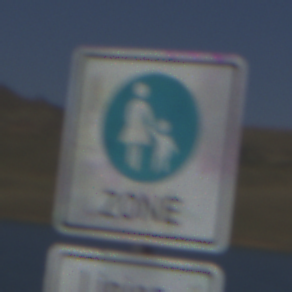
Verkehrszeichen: BeginnFussgaengerzone
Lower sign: BesondereFahrzeugeUndTransportgueter2
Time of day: MorningAfternoon
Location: Outdoor (Nature)
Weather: Clear
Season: NotSpecified
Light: Natural